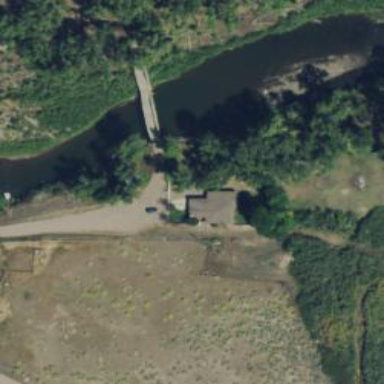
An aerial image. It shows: Residential road with bridge.